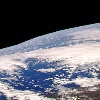
Label: cloud